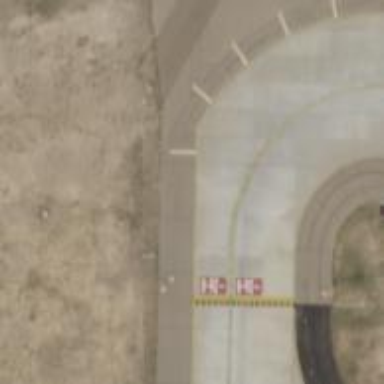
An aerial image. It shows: Image of taxiway at airport.